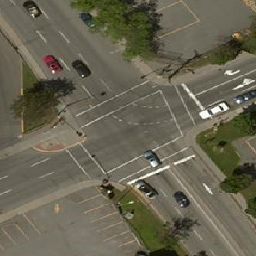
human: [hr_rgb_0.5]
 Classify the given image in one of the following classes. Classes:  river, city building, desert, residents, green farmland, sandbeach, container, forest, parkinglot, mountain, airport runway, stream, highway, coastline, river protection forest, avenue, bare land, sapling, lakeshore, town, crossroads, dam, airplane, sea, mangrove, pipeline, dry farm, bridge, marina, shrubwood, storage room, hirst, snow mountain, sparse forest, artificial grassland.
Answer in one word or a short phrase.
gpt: crossroads